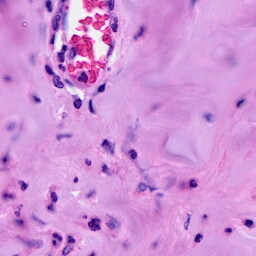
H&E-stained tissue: Breast